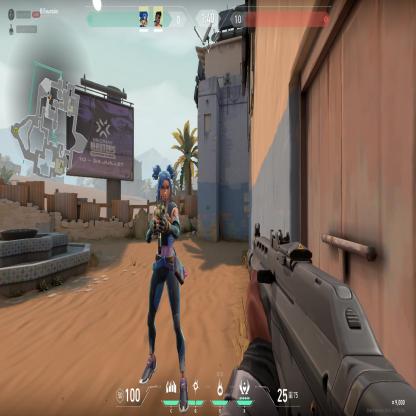
Label: teammate